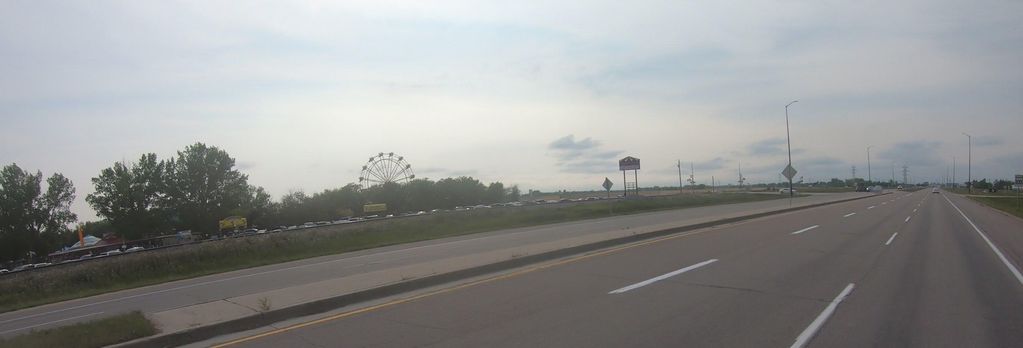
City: winnipeg